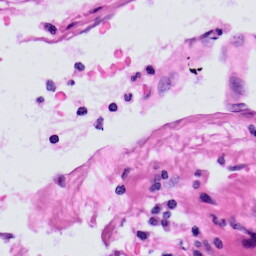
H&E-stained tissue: Skin